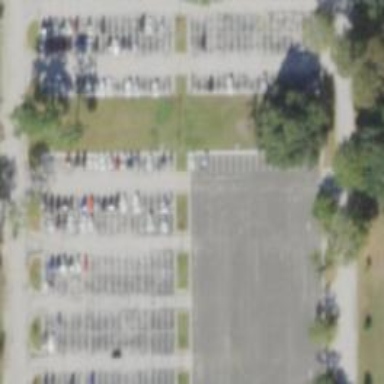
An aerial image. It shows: Parking area.